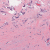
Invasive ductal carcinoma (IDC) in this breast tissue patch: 1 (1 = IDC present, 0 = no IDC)